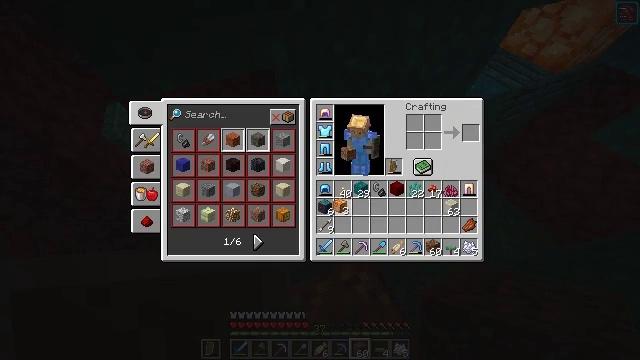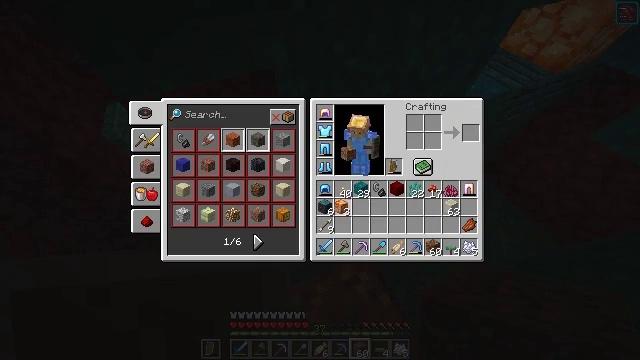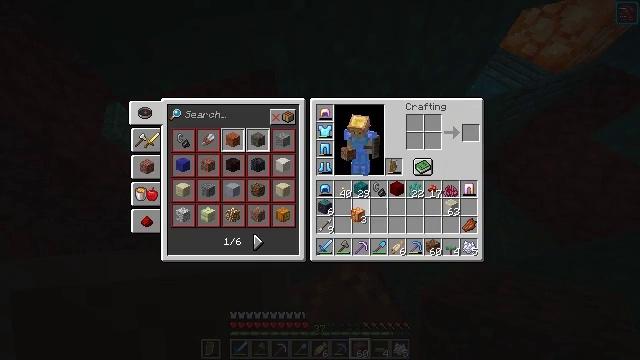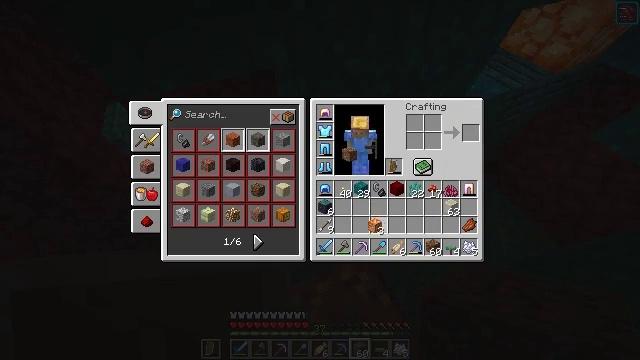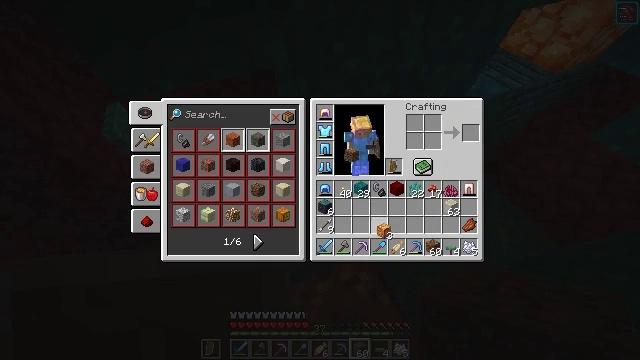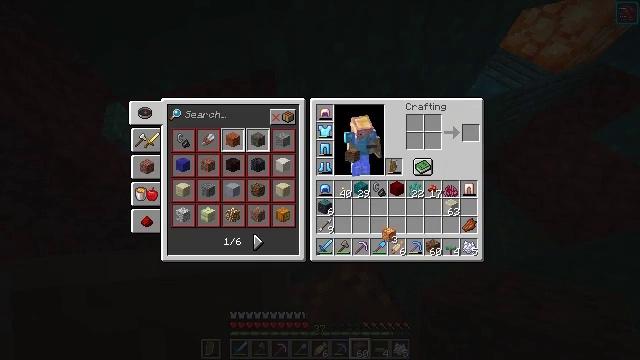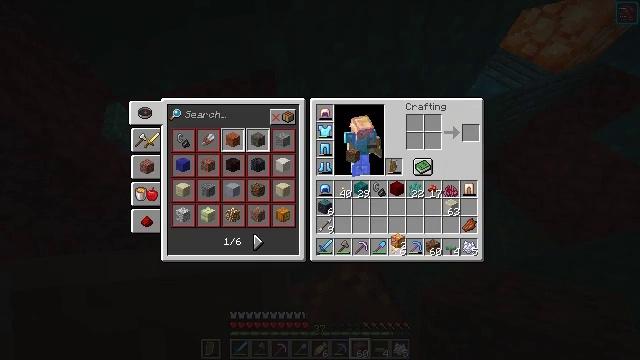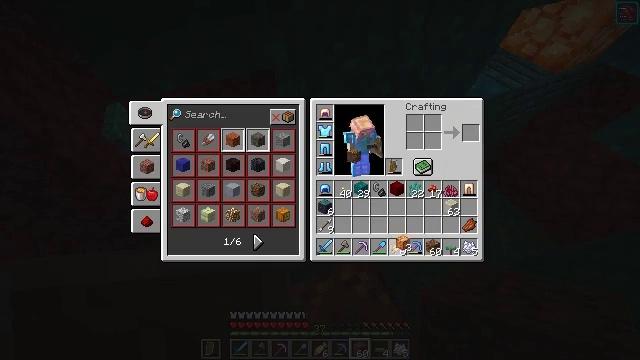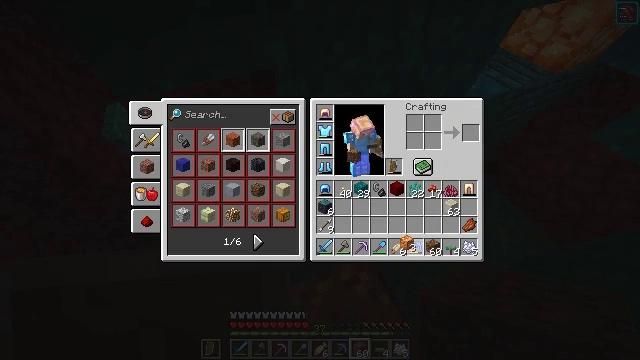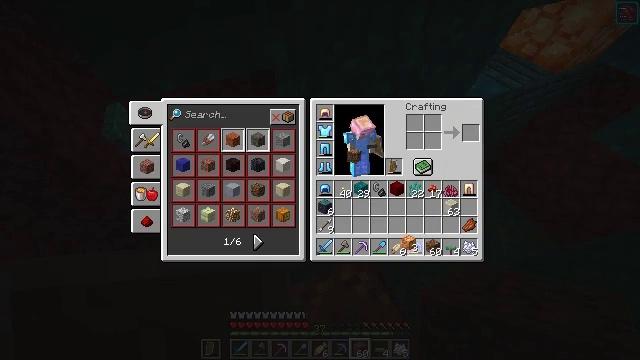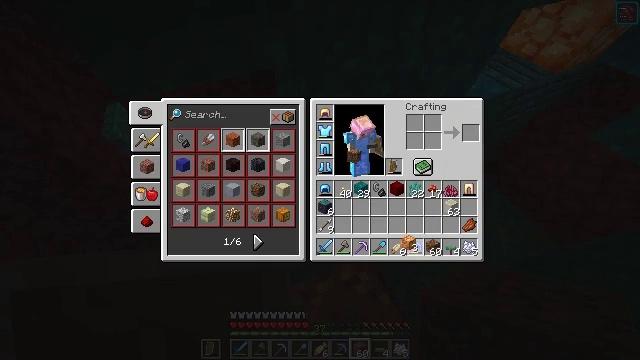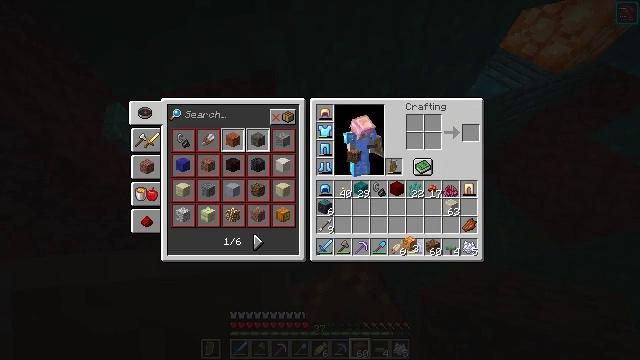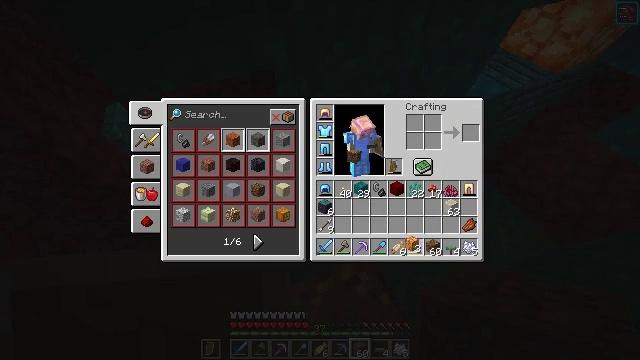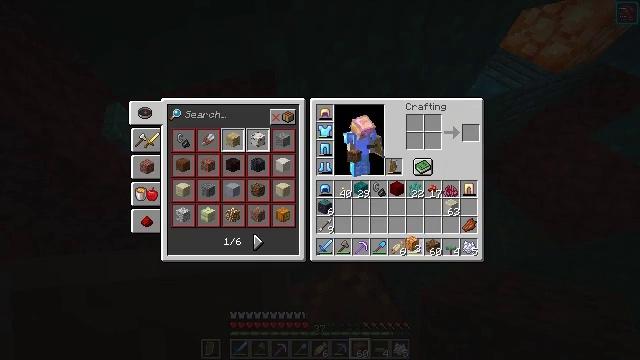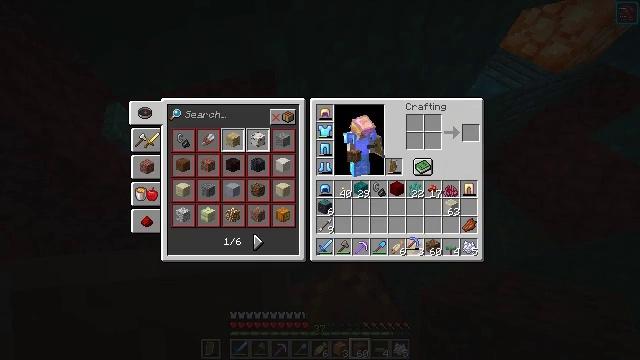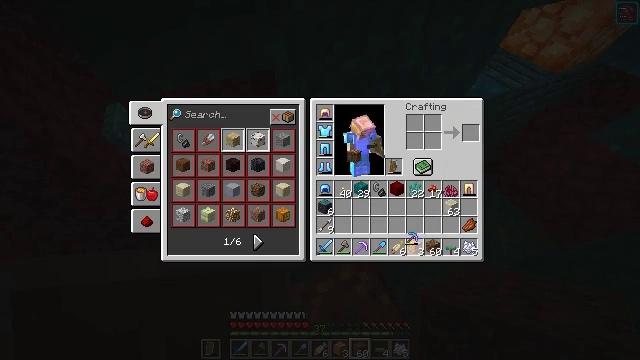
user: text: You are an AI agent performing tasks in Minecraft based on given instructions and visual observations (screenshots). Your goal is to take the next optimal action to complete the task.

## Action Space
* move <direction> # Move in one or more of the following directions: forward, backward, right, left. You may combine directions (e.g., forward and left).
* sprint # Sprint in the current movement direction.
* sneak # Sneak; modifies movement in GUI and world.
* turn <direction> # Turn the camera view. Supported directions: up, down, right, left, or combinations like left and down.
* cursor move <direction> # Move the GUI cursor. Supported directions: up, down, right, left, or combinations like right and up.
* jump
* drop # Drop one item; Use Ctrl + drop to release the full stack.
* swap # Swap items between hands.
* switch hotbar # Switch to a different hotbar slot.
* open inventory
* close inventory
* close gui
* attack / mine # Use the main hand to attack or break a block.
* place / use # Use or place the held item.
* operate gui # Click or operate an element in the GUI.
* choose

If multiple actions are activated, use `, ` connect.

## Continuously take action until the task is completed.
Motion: motion action
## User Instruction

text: Mine warped wart block.
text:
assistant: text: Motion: operate gui
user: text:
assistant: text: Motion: cursor move right and down
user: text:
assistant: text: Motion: cursor move right and down
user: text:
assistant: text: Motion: cursor move right
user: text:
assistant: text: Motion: no_op
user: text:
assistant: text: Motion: cursor move right
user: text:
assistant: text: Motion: no_op
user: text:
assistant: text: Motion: no_op
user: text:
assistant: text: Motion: no_op
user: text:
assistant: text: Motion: no_op
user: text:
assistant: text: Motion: no_op
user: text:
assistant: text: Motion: operate gui
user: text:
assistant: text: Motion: operate gui
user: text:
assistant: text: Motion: no_op
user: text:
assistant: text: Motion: no_op
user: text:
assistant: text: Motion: no_op
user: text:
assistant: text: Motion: no_op
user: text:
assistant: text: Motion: no_op
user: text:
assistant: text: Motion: no_op
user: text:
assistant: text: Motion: no_op
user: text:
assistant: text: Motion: operate gui
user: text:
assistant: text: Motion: operate gui
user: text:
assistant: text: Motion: no_op
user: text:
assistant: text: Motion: no_op
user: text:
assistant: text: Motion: no_op
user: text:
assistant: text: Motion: no_op
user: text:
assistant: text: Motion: close inventory
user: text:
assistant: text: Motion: close inventory
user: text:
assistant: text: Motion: turn up
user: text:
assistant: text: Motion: turn right and up